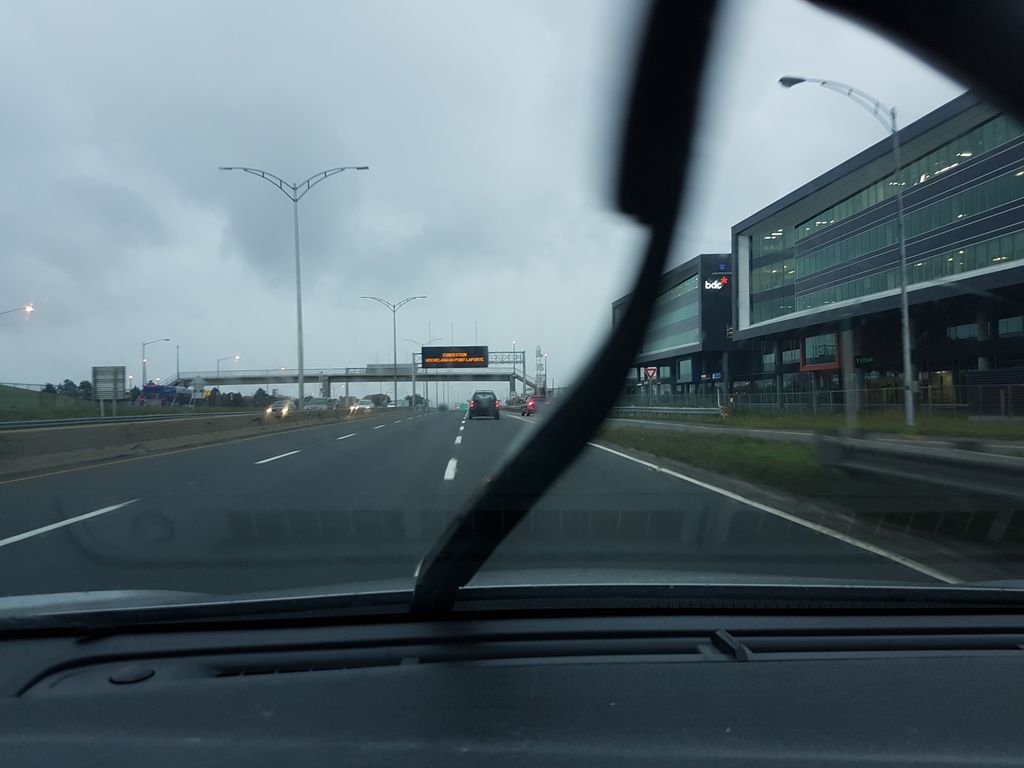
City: quebec_city